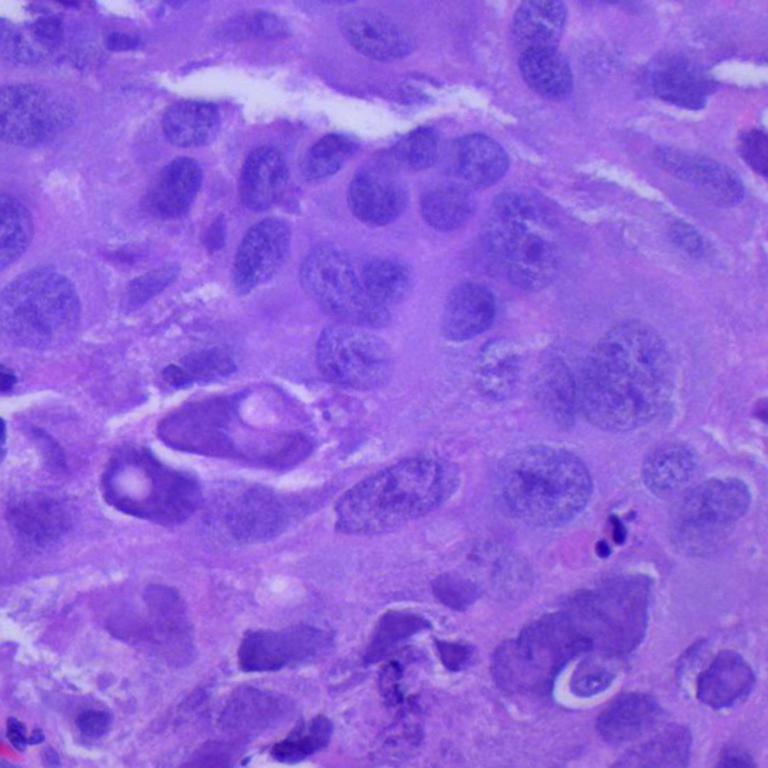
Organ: lung
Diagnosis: squamous carcinomas